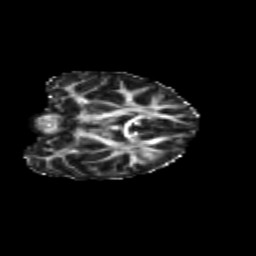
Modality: FA
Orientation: coronal
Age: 11
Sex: female
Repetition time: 9.512 s
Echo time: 0.089 s